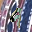
Label: 9